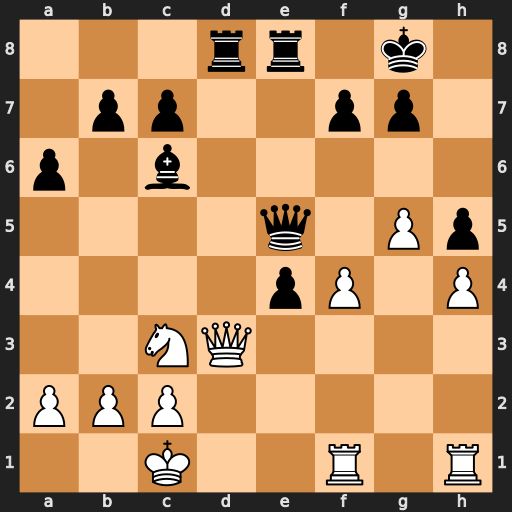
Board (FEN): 3rr1k1/1pp2pp1/p1b5/4q1Pp/4pP1P/2NQ4/PPP5/2K2R1R
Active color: w
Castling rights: -
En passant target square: -
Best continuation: Qxd8 Rxd8 fxe5